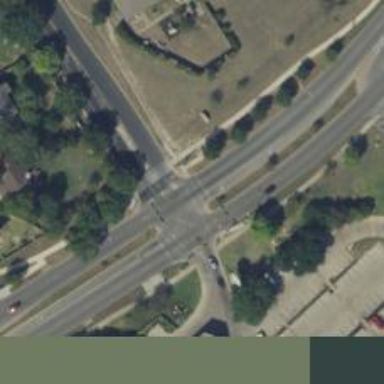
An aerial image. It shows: Marked road crossing.